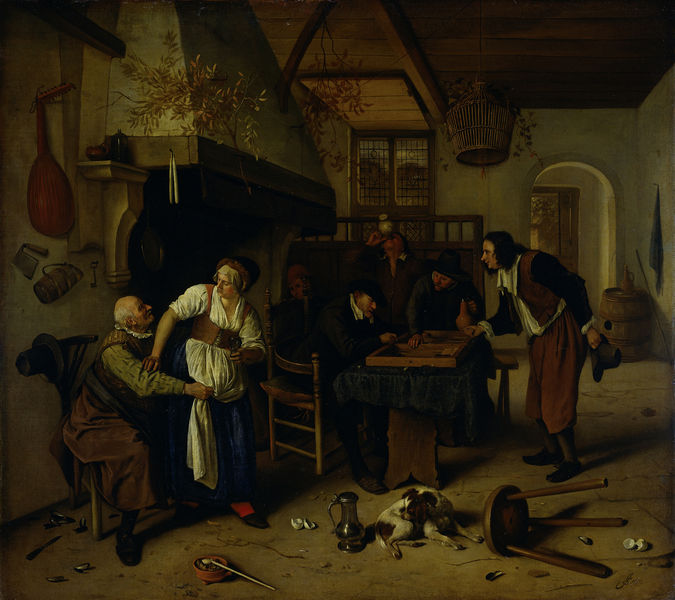
Titel: Herberginterieur met een oude man, die zich amuseert met de waardin, en triktrakspelers, bekend als 'Tweeërlei spel'
Künstler: Jan Havicksz. Steen
Standort: Amsterdam
Institution: Rijksmuseum
Schlagwörter: blau, mann, weiß, bar, braun, fenster, frau, holz, kleid, licht, stuhl, hund, tuch, sonne, decke, bauern, kamin, krug, hocker, schemel, pfeife, spiel, fass, werkstatt, efeu, laute, taverne, +frau